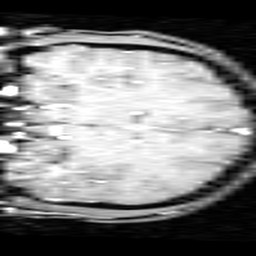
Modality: inplaneT1
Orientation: coronal
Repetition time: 0.2 s
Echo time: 0.0036 s